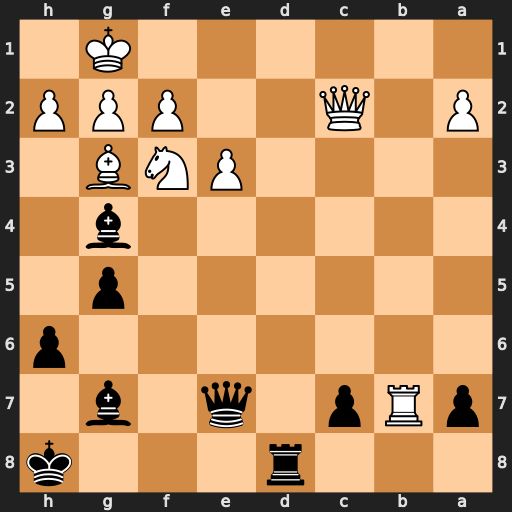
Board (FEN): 3r3k/pRp1q1b1/7p/6p1/6b1/4PNB1/P1Q2PPP/6K1
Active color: b
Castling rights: -
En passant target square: -
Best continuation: Qe4 Rb8 Qxc2